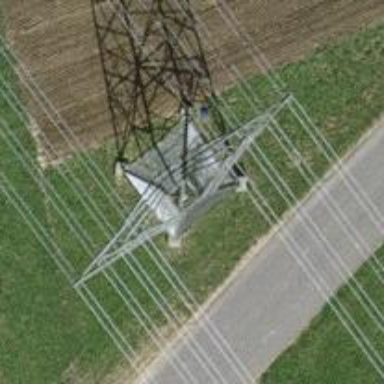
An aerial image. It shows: Lattice structure tower used for power transmission.